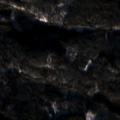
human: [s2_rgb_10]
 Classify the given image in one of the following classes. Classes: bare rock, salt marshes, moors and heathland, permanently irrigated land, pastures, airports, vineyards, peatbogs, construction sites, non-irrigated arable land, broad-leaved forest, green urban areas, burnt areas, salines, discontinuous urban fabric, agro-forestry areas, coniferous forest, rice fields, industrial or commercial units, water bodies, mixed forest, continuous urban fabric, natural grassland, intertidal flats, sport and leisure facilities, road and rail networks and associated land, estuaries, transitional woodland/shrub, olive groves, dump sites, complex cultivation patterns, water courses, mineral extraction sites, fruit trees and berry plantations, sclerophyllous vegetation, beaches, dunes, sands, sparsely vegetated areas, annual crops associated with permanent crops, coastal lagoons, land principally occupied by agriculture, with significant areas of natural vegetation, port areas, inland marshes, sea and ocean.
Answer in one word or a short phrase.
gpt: coniferous forest, mixed forest